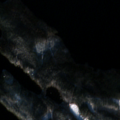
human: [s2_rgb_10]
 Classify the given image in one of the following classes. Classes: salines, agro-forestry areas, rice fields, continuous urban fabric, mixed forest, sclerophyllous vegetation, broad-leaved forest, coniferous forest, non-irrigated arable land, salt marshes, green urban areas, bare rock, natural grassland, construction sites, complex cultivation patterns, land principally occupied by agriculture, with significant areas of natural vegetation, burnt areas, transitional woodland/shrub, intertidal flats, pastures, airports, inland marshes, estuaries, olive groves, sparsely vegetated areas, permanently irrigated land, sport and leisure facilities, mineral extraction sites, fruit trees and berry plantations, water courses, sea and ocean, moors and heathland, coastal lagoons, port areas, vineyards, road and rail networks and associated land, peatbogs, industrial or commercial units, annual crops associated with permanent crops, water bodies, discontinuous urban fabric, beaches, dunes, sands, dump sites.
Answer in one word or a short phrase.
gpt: coniferous forest, mixed forest, water bodies